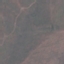
Label: HerbaceousVegetation